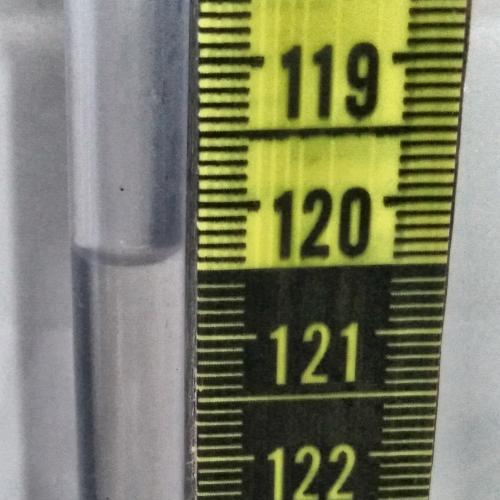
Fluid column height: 120.4 cm